八年级 · 度量几何学
如图, $\angle B A C=\angle D A C$, 若要使 $\triangle A B C \cong \triangle A D C$, 还需要添加一个条件, 则这个条件不能是（）

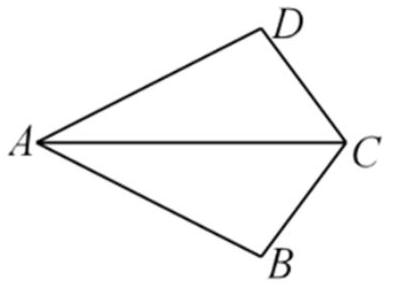
$B C=D C$
B. $A B=A D$
C. $\angle B=\angle D$
D. $\angle A C B=\angle A C D$
答案: A